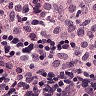
Metastatic tissue present: no